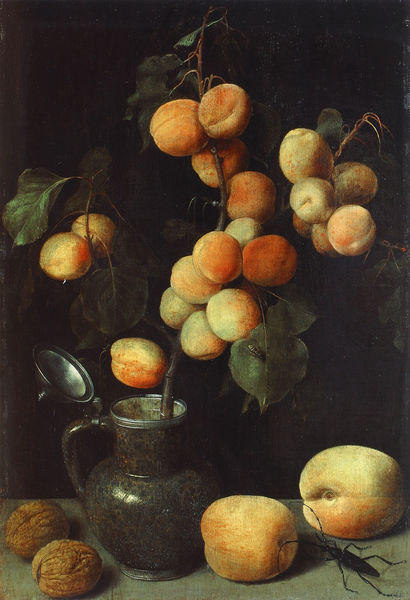
Titel: Aprikosenzweig
Künstler: Georg Flegel
Institution: Darmstadt, Hessisches Landesmuseum
Schlagwörter: blätter, dunkel, gemälde, gelb, licht, orange, rot, samt, holland, blatt, pflanze, frucht, früchte, kanne, krug, stilleben, stillleben, vase, zwei, fliege, leuchten, stiel, griff, deckel, zinn, zinnkrug, zweig, pfirsich, vergänglich, reif, aprikosen, insekt, pfirsiche, käfer, stumpf, velde, nuss, nüsse, wallnuss, walnuss, pflante, pfalnze, pfirsisch, walnüsse, krug mit deckel, fleischig, verschimmelt, verschrumpelt, wallnüsse, veld, eiyck, bockkäfer, cerambycidae, diptera